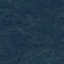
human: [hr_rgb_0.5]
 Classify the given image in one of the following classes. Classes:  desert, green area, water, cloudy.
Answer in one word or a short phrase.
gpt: green area